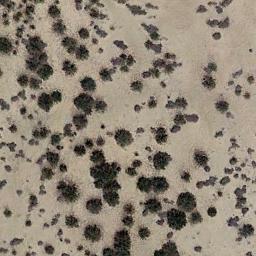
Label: chaparral